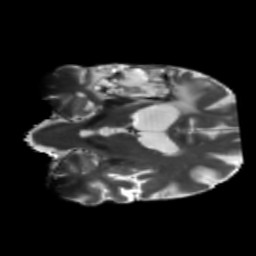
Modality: T2w
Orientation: coronal
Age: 55
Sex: male
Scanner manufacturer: siemens
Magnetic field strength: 3 T
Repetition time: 5.47 s
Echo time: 0.0854 s